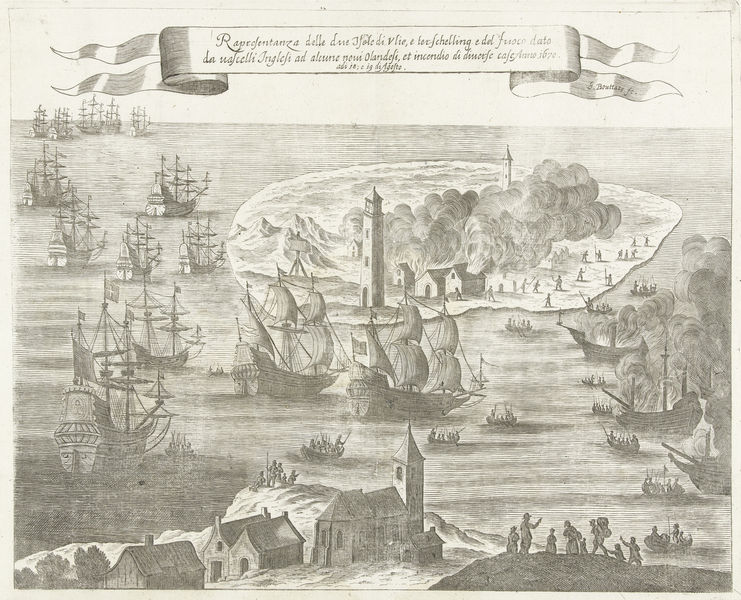
Titel: Brandstichting op Terschelling door de Engelsen
Künstler: Gaspar Bouttats
Standort: Amsterdam
Institution: Rijksmuseum
Schlagwörter: bateaux, marine, gravure, carte, voile, dessin, histoire, tour, mer, voiliers, voilier, guerre, fumée, bateau, côte, océan, flotte, explosion, caravelle, île